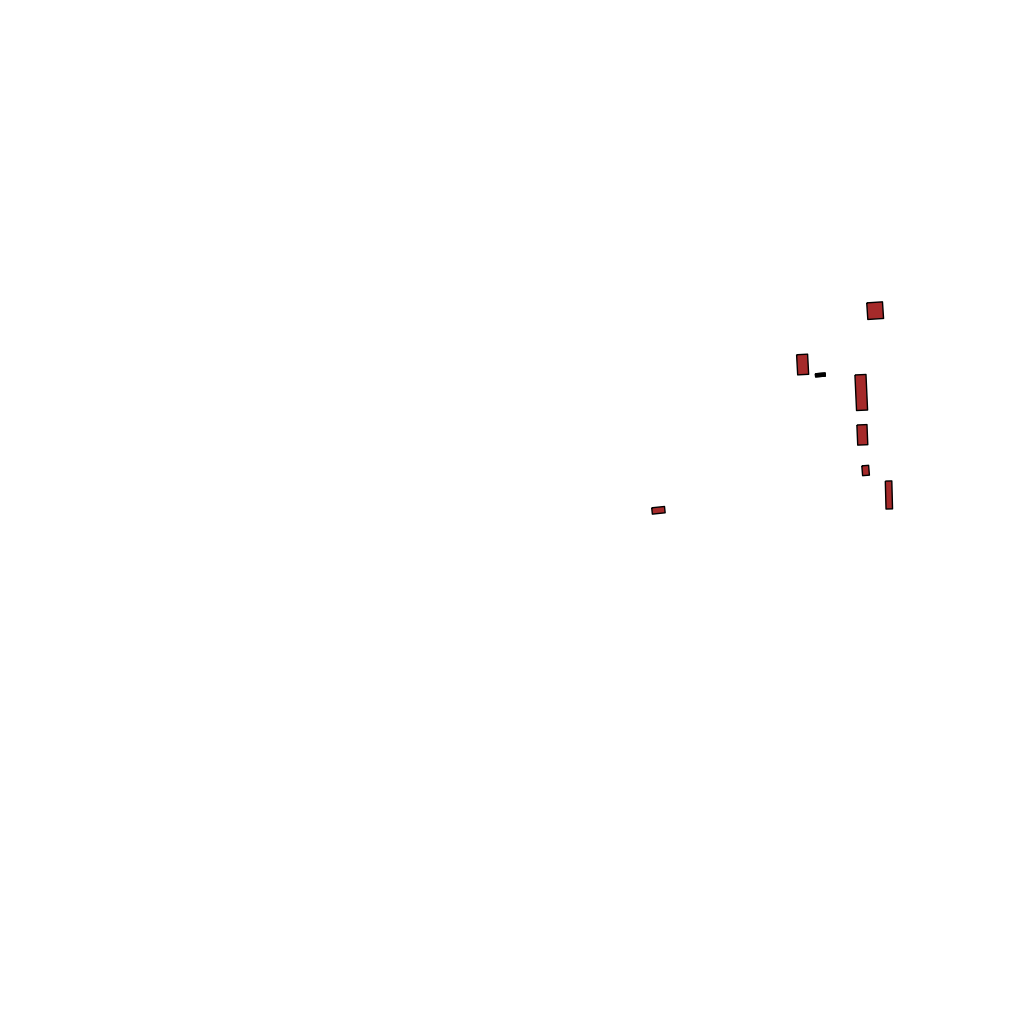
Tags: overhead vector_map, special, individual_rise, density_1, Building, Facility, 1.0 km²